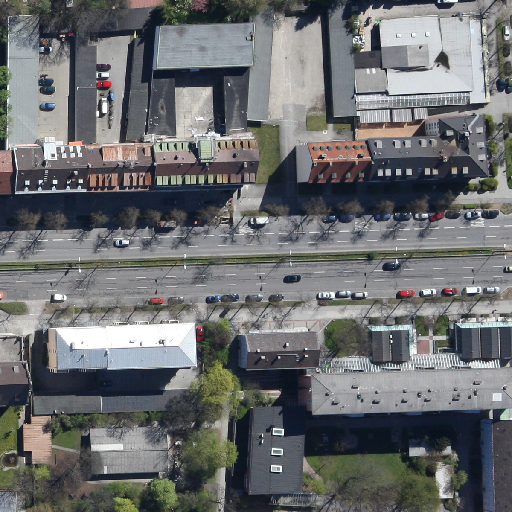
Referring expression: road marking